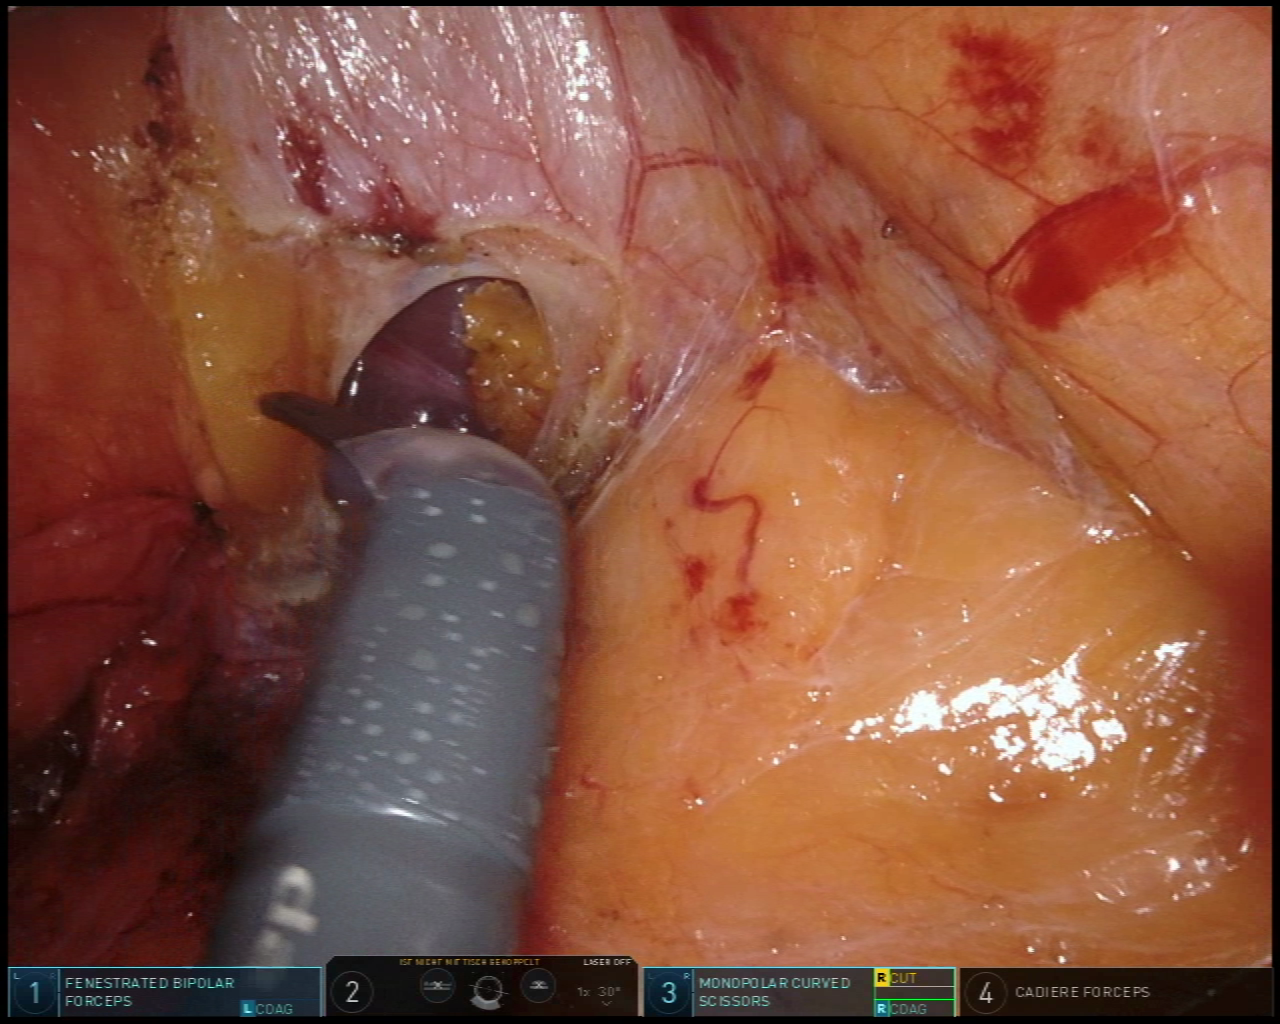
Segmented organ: spleen
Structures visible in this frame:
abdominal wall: yes
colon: no
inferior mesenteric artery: no
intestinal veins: no
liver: no
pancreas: yes
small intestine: no
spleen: yes
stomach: no
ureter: no
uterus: no
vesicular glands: no